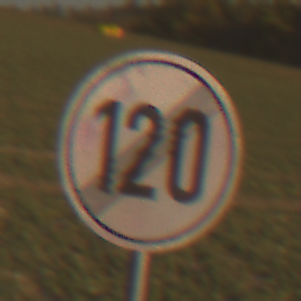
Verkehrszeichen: EndeGeschwindigkeit120
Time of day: SunriseSunset
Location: Outdoor (Nature)
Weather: PartlyCloudy
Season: NotSpecified
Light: Natural